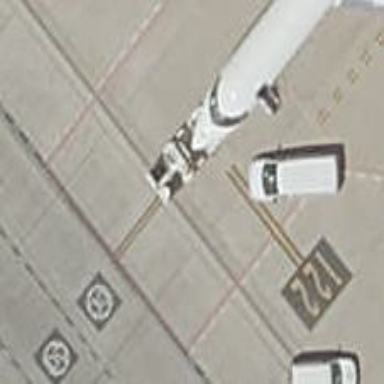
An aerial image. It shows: Airport parking position.